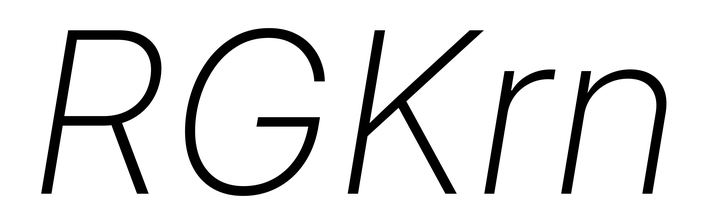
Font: Inter-Italic_ExtraLight_Italic